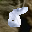
Label: 5